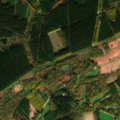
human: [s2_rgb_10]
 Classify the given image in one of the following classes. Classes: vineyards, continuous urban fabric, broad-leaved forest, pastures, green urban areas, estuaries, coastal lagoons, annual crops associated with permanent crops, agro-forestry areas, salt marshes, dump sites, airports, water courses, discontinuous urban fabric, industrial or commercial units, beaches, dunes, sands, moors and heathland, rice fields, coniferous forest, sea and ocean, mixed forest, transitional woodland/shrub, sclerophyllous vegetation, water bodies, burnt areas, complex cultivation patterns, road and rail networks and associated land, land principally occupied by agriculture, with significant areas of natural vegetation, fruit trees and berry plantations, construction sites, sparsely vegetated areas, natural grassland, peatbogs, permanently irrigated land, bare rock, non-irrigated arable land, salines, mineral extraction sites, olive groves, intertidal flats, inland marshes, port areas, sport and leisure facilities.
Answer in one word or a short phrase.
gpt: pastures, broad-leaved forest, coniferous forest, mixed forest, peatbogs